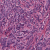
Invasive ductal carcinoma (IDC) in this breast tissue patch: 1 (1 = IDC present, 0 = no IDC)